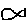
Label: fish